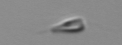
Label: Calciopappus